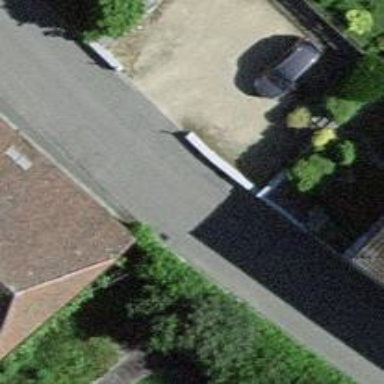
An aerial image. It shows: Paved residential road.